Field crop: maize
Growth stage: 2
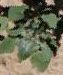
Species: chenopodium